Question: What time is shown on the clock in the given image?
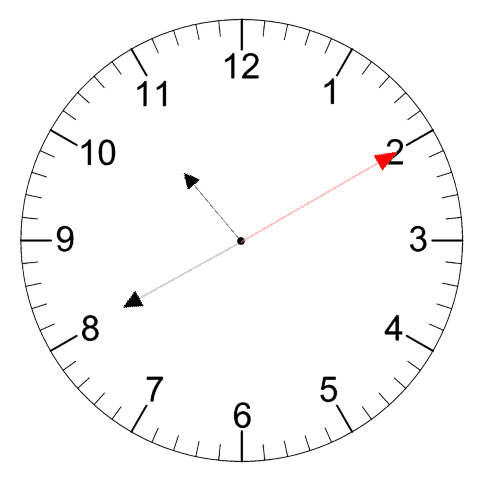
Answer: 10:40:10